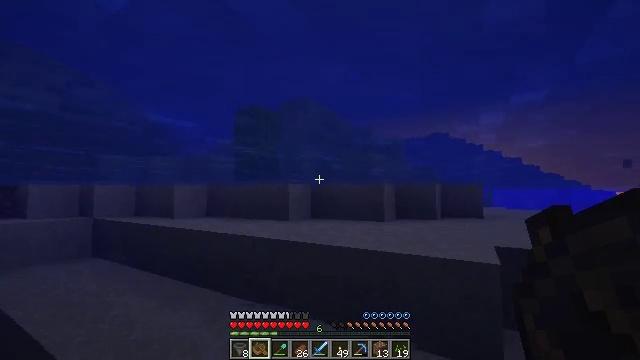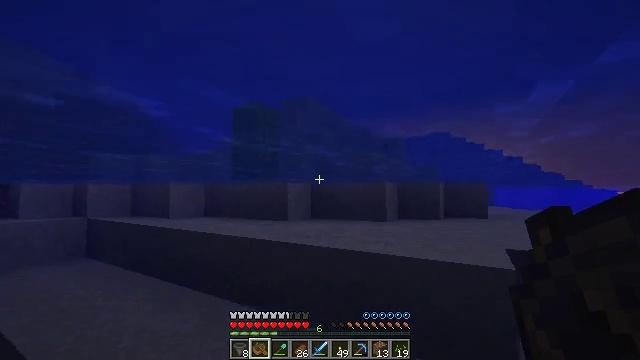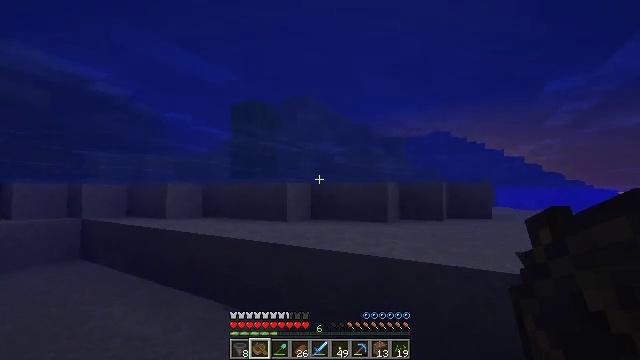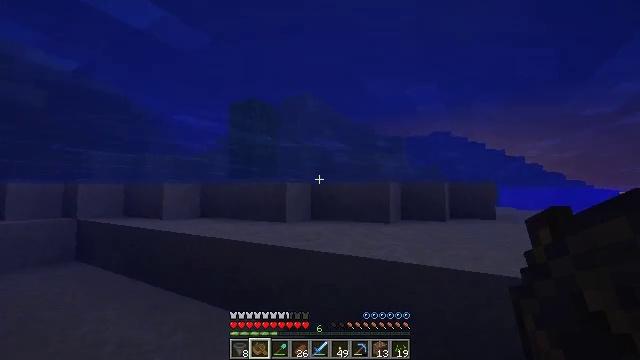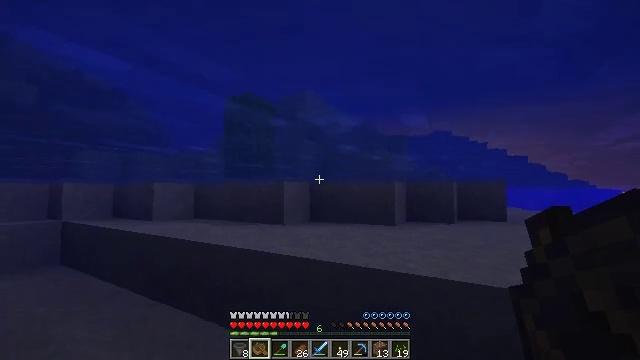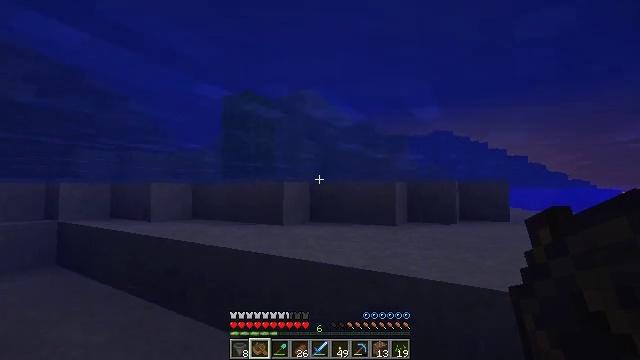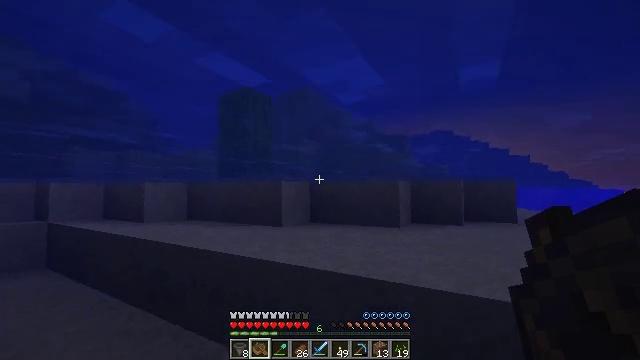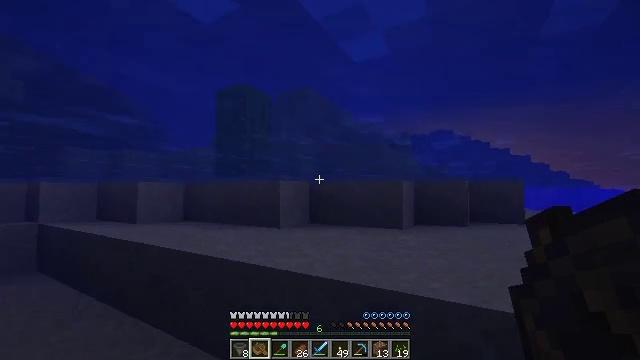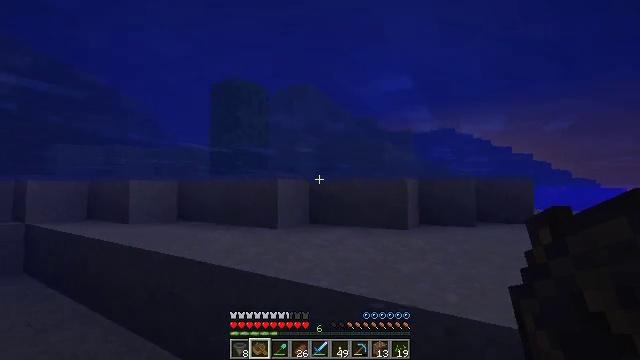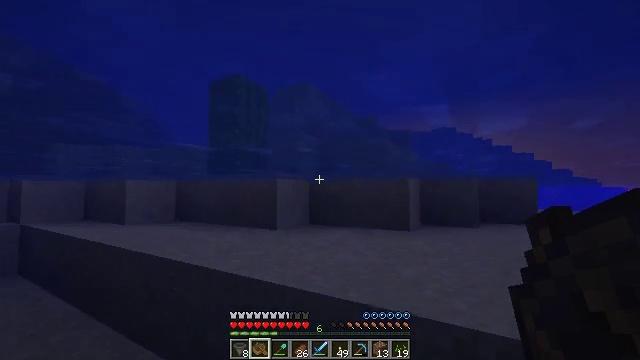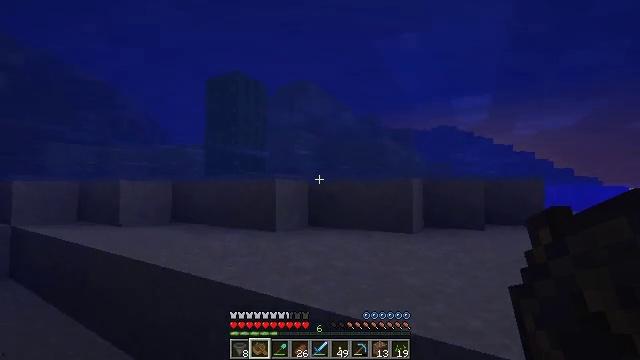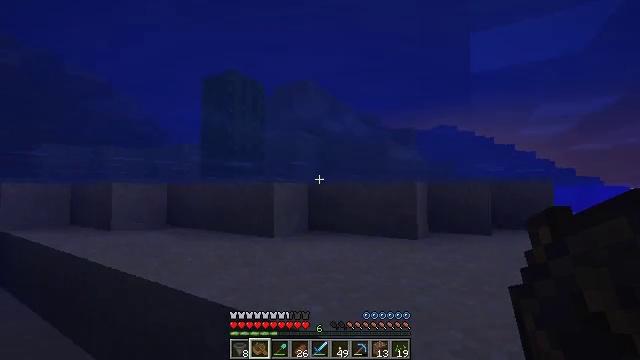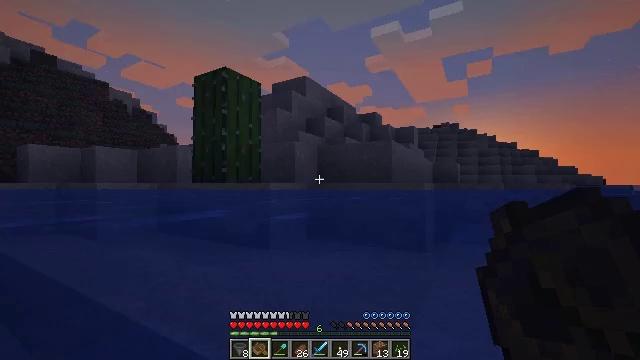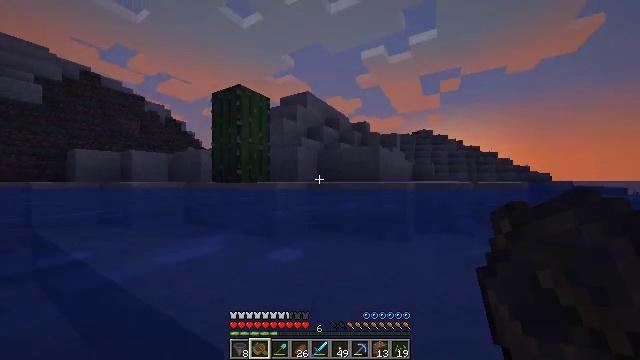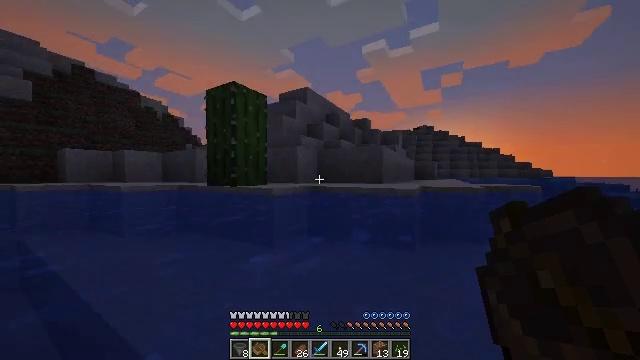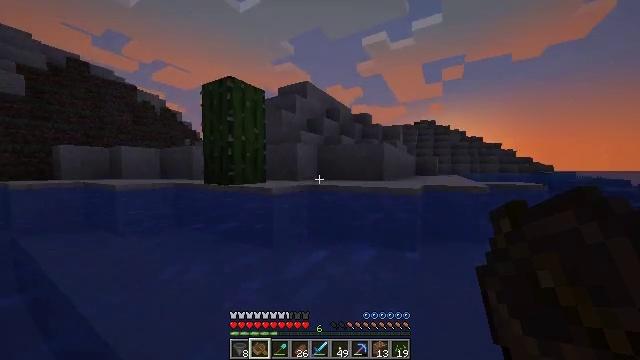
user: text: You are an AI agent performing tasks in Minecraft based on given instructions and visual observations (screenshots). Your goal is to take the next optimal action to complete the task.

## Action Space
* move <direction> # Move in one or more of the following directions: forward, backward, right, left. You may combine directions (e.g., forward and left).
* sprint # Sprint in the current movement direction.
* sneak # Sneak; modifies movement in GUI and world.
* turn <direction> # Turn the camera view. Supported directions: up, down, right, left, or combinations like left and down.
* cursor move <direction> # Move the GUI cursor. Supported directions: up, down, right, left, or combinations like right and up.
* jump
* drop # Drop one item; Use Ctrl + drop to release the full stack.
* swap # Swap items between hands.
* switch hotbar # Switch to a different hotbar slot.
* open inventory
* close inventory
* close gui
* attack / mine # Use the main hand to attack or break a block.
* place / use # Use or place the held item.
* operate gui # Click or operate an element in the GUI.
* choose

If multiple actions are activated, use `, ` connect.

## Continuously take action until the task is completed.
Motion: motion action
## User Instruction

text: Harvest the cactus plant.
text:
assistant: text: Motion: move forward
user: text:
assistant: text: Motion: move forward
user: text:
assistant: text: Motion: move forward
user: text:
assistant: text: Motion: move forward
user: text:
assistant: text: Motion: move forward
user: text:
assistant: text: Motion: move forward
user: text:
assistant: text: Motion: move forward
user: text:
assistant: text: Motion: move forward
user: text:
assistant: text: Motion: move forward, jump
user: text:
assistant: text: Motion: move forward, jump
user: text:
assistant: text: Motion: move forward, jump
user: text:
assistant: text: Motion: move forward, jump
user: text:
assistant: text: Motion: move forward, turn down, jump
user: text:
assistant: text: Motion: move forward, turn down, jump
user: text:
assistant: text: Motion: move forward, turn down, jump
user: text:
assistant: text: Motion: move forward, turn down, jump
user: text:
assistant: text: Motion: move forward, turn down, jump
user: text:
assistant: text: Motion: move forward, turn down, jump
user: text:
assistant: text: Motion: move forward, turn down, jump
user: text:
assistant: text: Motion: move forward, turn down, jump
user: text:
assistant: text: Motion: move forward, jump
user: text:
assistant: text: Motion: move forward, jump
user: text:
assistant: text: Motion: move forward, jump
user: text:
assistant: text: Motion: move forward, jump
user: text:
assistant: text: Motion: move forward, jump
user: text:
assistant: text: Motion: move forward, jump
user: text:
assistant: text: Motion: move forward, jump
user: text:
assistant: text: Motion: move forward, jump
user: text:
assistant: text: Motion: move forward, jump
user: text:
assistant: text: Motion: move forward, jump